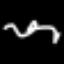
Label: squiggle